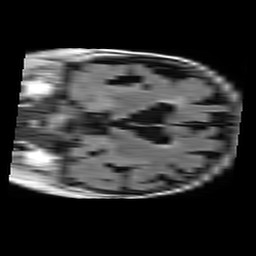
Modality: FLAIR
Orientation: coronal
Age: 72
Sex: female
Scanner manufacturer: philips
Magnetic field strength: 1.5 T
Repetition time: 10 s
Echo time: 0.11 s